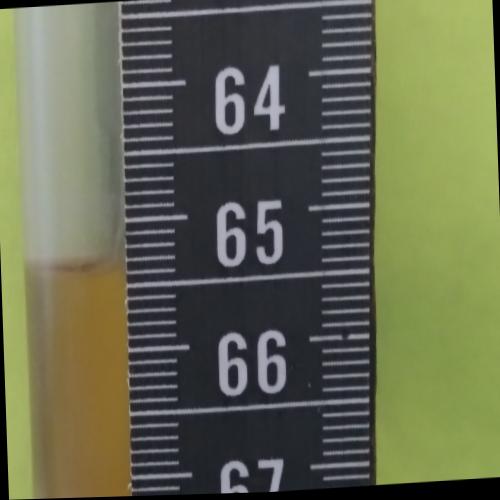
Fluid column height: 65.3 cm